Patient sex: F
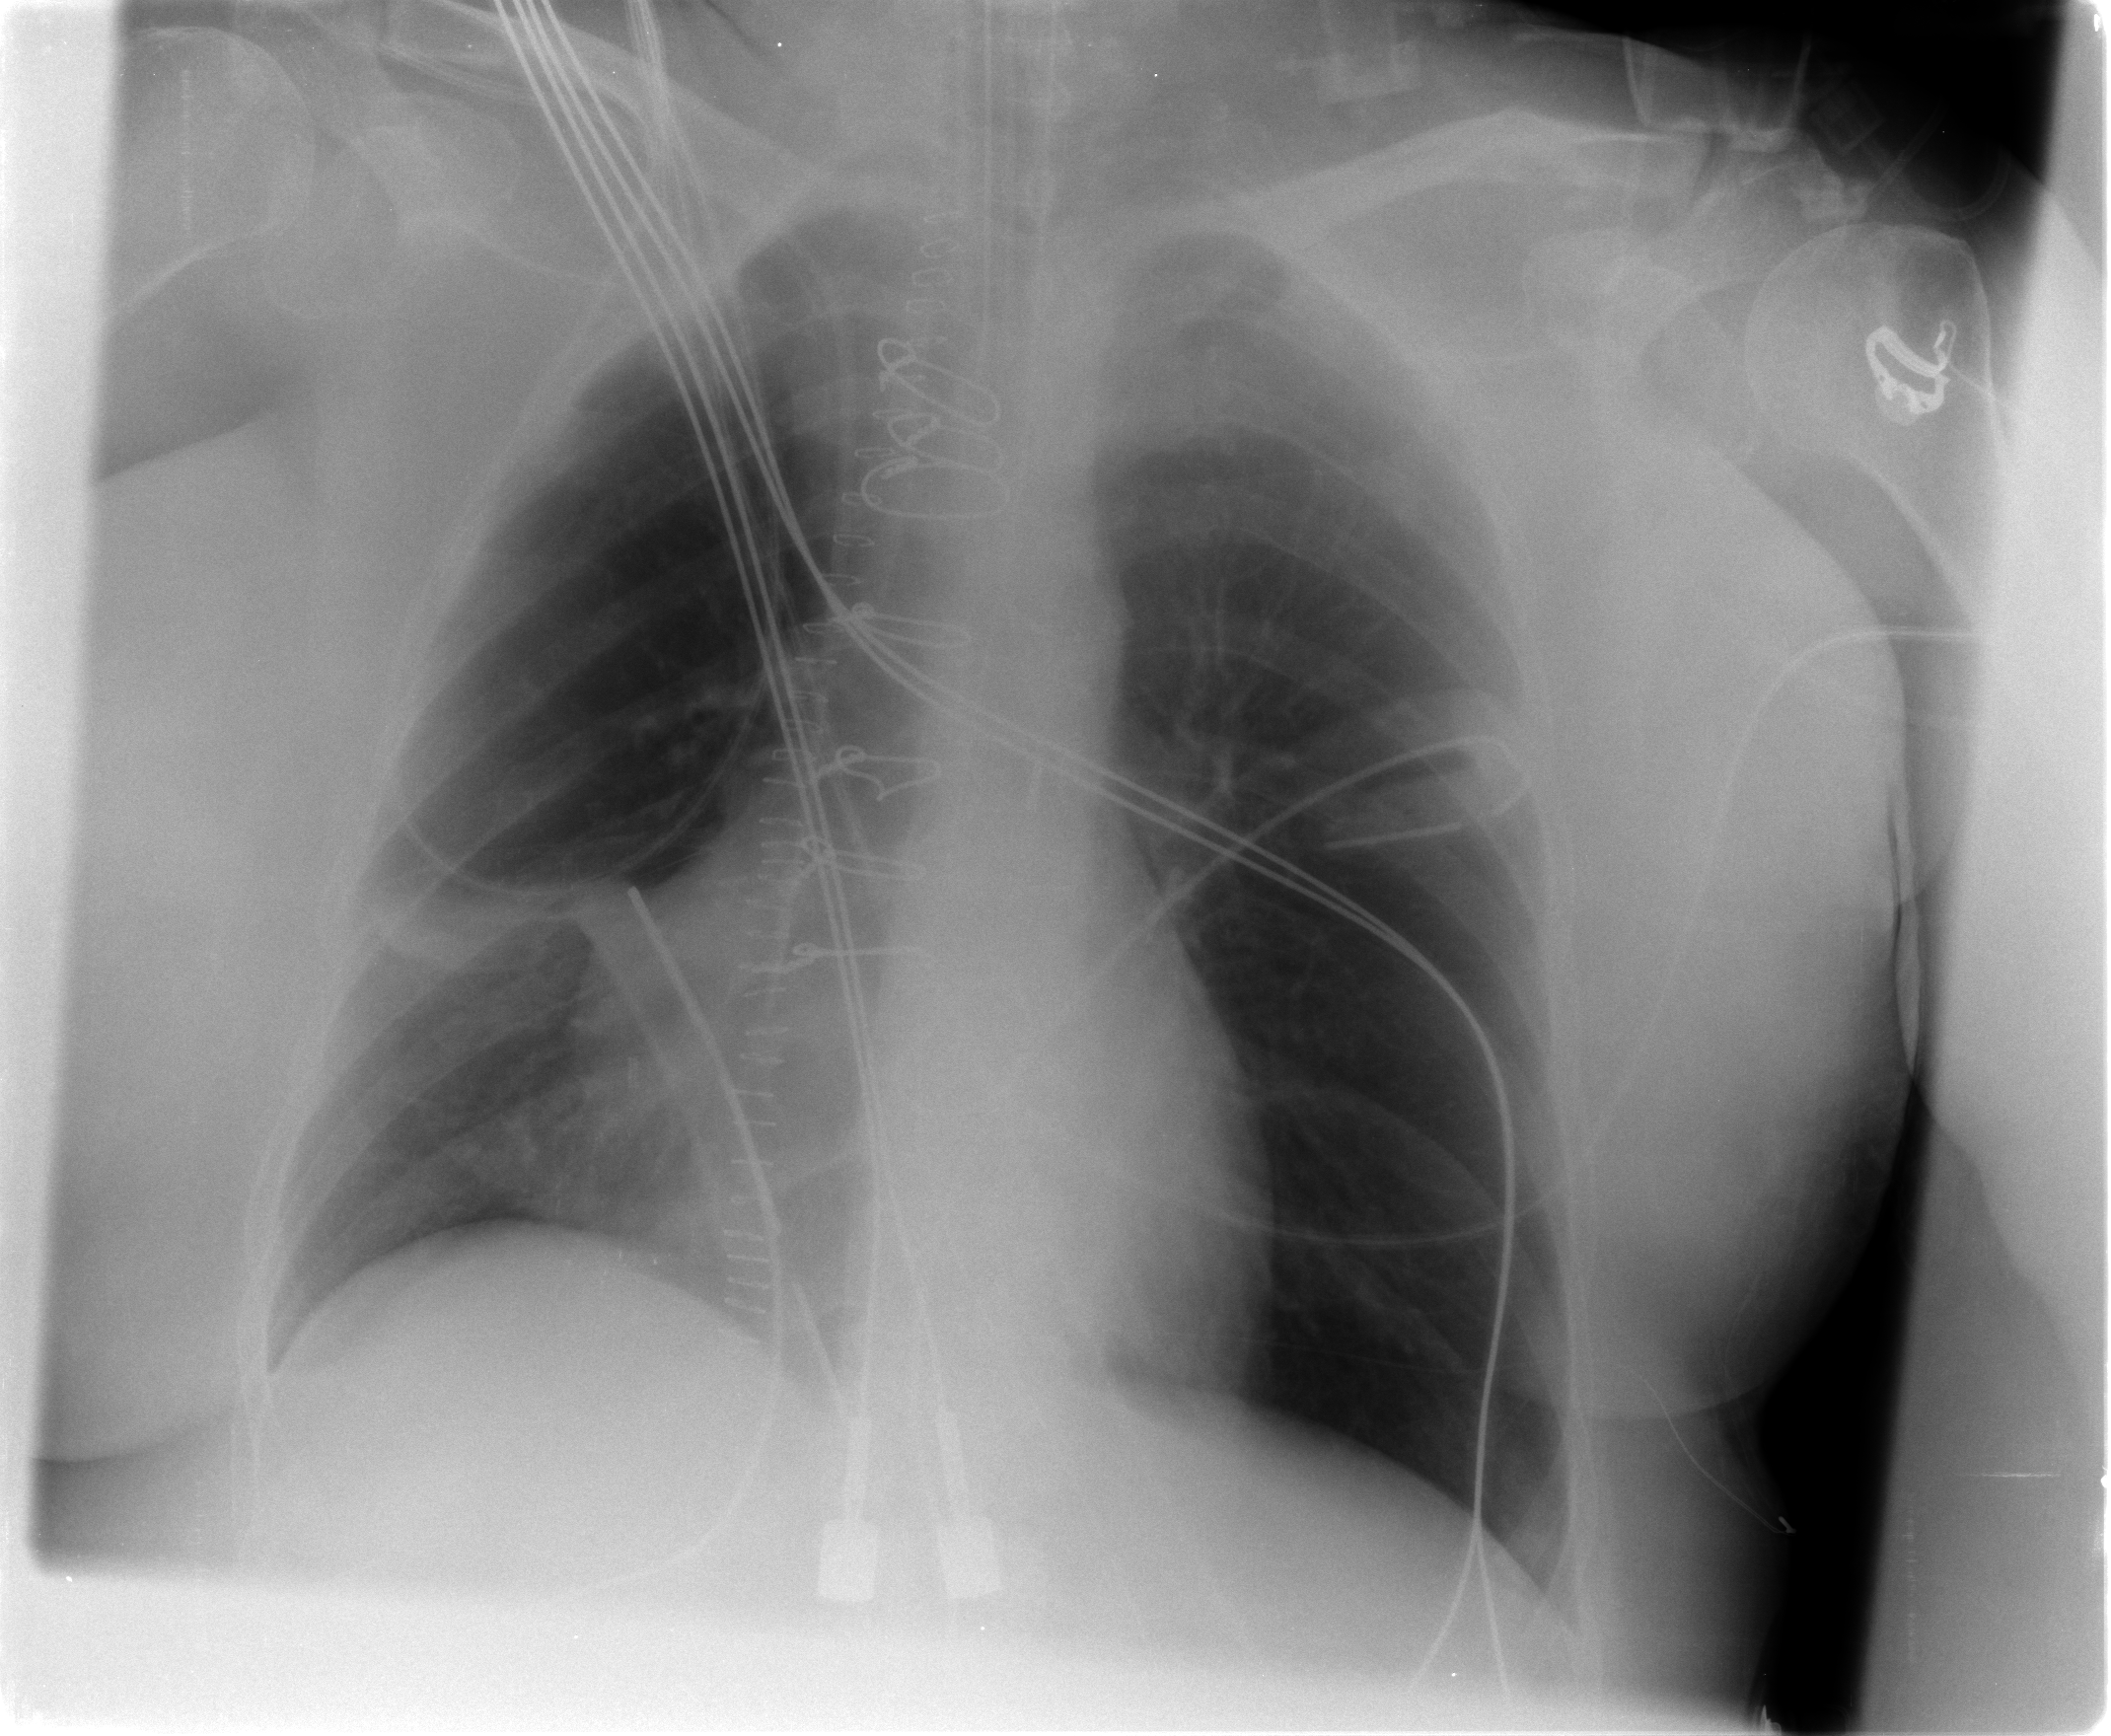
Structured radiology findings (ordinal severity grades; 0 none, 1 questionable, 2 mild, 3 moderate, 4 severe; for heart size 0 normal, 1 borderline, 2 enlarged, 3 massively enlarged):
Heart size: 0
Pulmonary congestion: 0
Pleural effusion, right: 0
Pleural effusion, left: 0
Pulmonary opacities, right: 0
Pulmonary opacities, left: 0
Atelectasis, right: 3
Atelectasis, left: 1